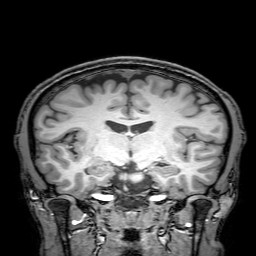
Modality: T1w
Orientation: sagittal
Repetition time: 0.00828 s
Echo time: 0.00388 s